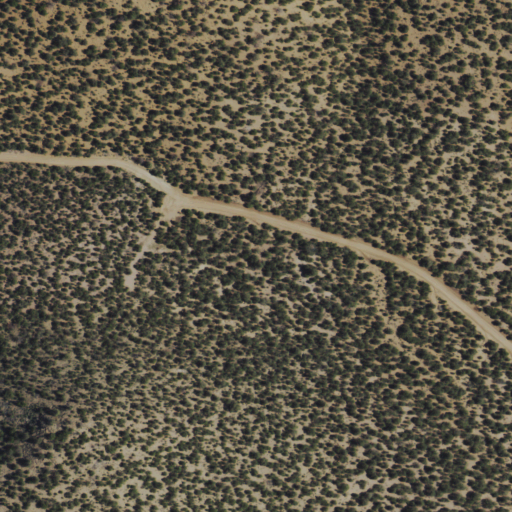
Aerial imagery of gap in Nevada named Meloy Summit containing evergreen forest, open development, low intensity development, and medium intensity development